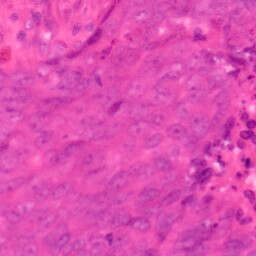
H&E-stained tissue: Colon